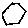
Label: hexagon